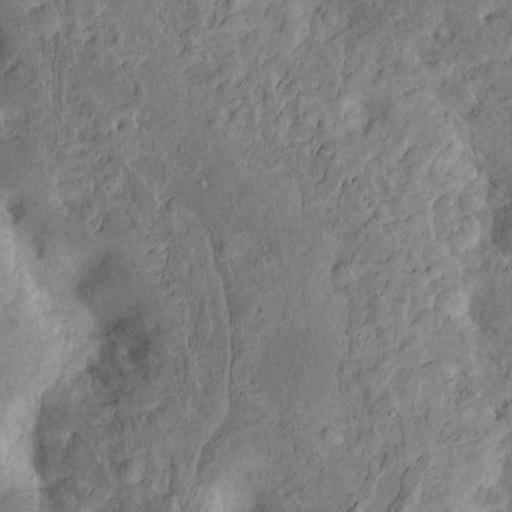
Classes present: Background, Cone